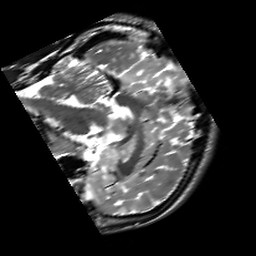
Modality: T2w
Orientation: sagittal
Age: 19
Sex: male
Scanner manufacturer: siemens
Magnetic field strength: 3 T
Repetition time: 7 s
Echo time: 0.09 s